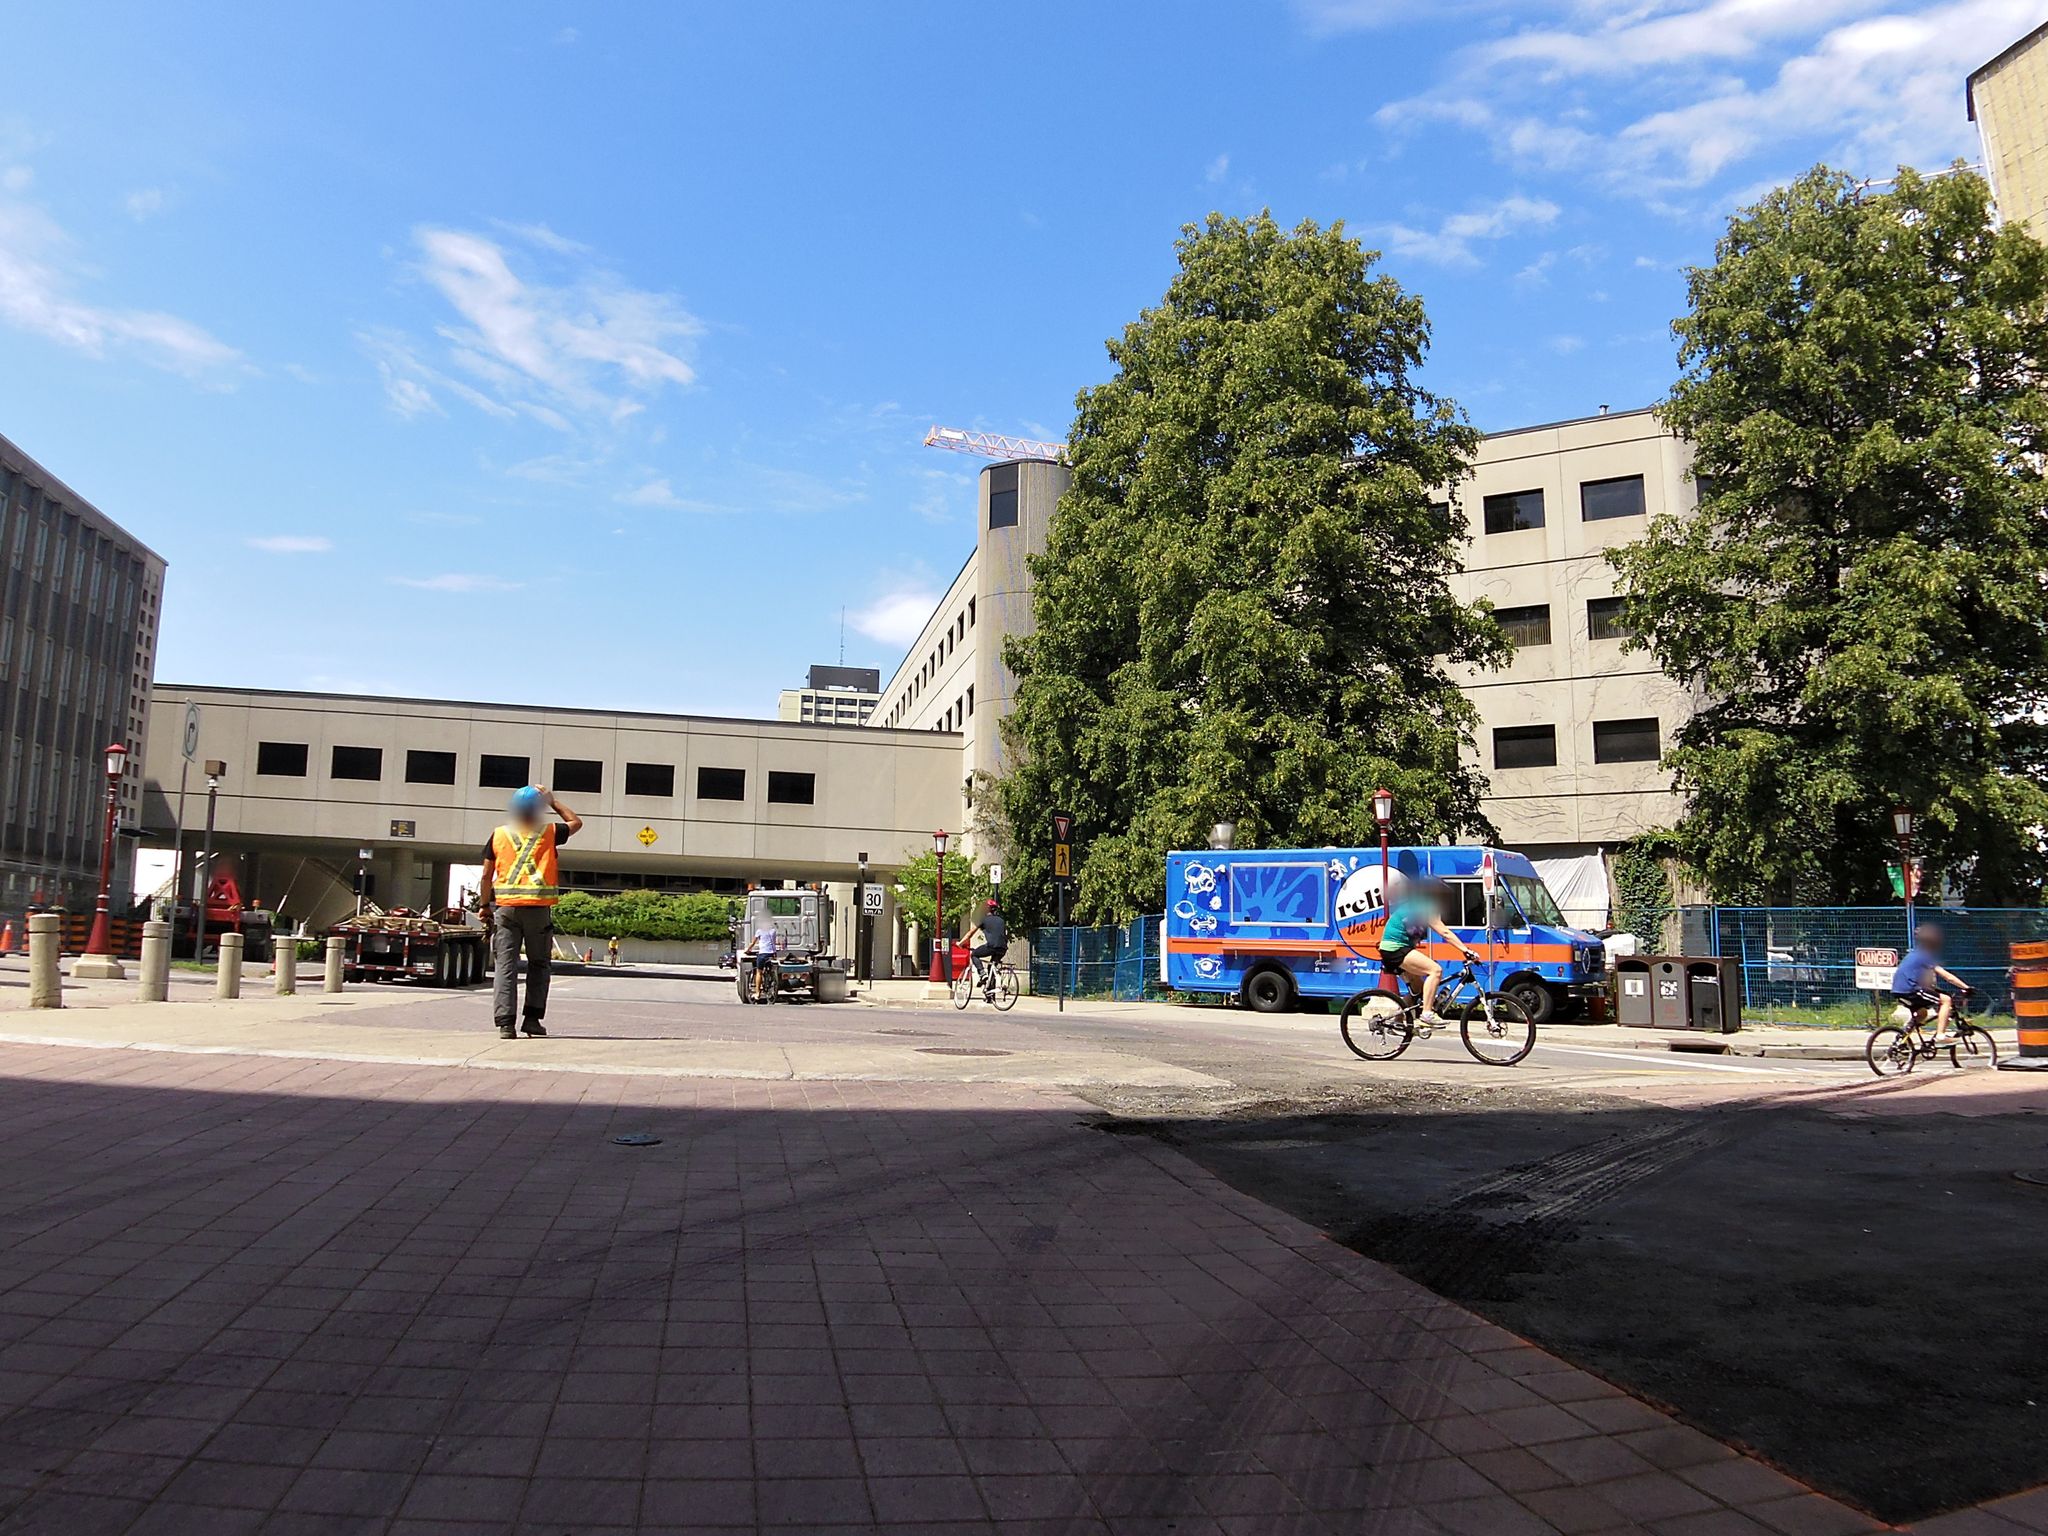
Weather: clear
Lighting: day
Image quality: good
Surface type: walking surface
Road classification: path, footway
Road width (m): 1, 5
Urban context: urban centre
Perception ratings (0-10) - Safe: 3.58, Lively: 8.28, Beautiful: 4.31, Boring: 6.5, Depressing: 1.62, Wealthy: 7.45